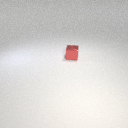
small red metal cube